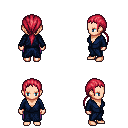
a pixel art fantasy rpg character, female body template, human, light skin, blue robe, magenta pants, ruby red ponytail hairstyle, four views (front, back, left, right), 2x2 character sprite sheet, small pixel art, hard edges, no anti-aliasing